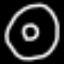
Label: donut